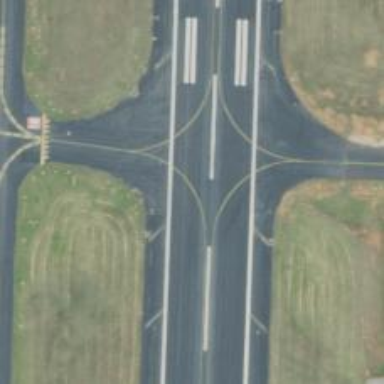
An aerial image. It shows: Image of taxiway at airport.